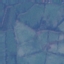
Land use / land cover: Pasture